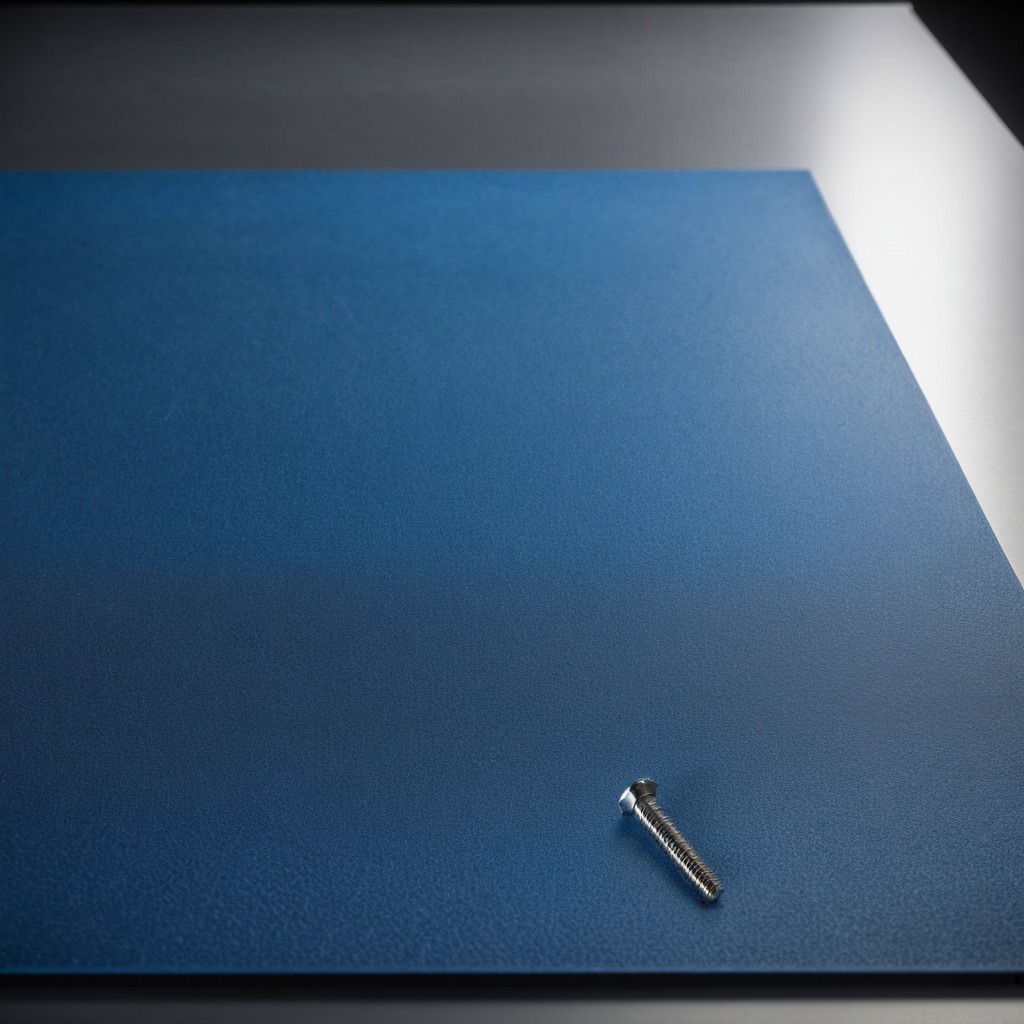
A metal screw is lying on a clean granite tabletop covered with a blue rubber mat inside a workshop under bright overhead lighting crisp shadows high clarity worn but beneath the mat